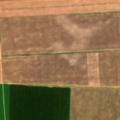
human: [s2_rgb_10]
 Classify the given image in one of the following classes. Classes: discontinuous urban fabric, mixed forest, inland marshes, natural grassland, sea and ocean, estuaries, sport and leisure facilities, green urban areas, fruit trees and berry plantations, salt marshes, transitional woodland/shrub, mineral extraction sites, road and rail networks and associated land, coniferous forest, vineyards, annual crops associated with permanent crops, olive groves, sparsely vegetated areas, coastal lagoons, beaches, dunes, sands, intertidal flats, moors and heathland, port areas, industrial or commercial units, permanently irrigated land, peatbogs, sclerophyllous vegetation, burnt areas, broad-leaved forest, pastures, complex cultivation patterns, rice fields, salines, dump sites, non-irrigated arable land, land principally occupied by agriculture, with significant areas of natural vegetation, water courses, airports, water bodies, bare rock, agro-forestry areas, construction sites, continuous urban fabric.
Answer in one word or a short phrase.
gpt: non-irrigated arable land